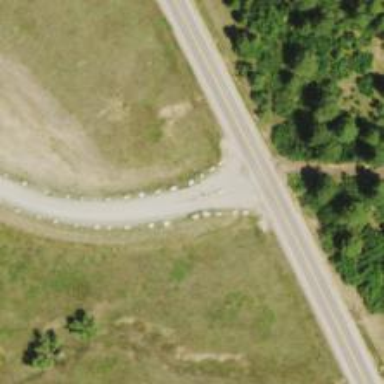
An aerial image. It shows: Road with stop sign.